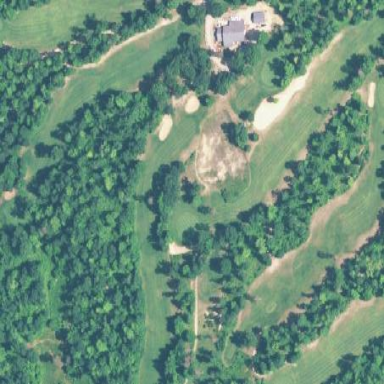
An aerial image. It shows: Golf course surrounded by greenery.